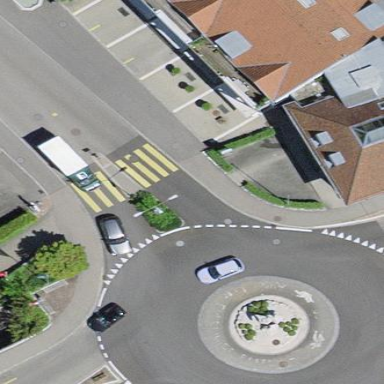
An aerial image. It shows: Primary highway with asphalt surface leading to roundabout.